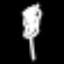
Label: leaf